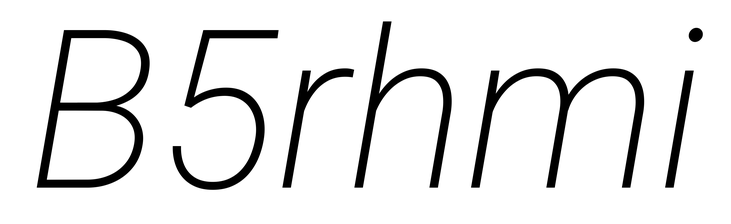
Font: Roboto-Italic_ExtraLight_Italic